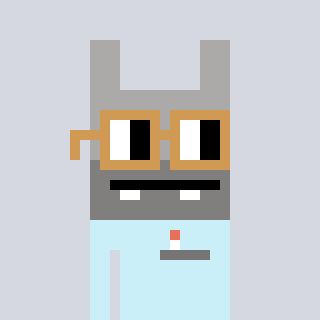
a pixel art character with square brown glasses, a rabbit-shaped head and a cold-colored body on a cool background